Interaction volume radius: 10 \u00c5
Interaction volume height: 15 \u00c5
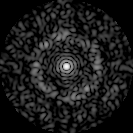
Disorder parameter: 0.8556